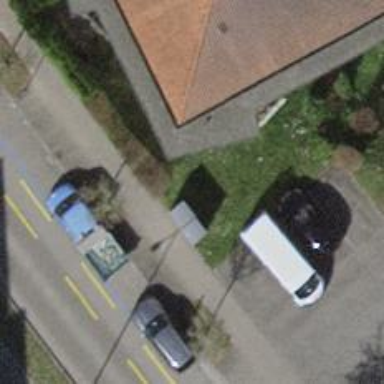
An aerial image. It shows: Recycling container at amenity designated for recycling.